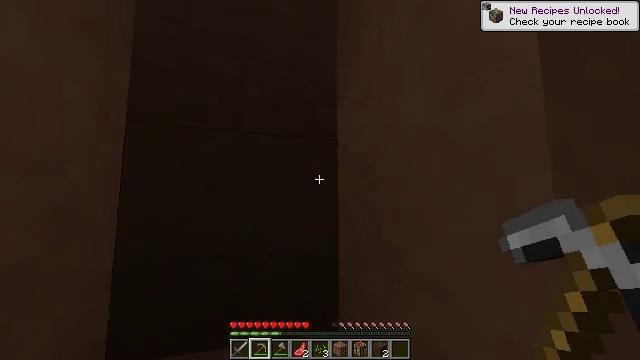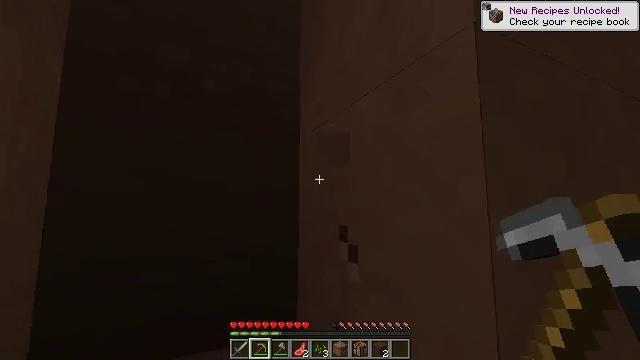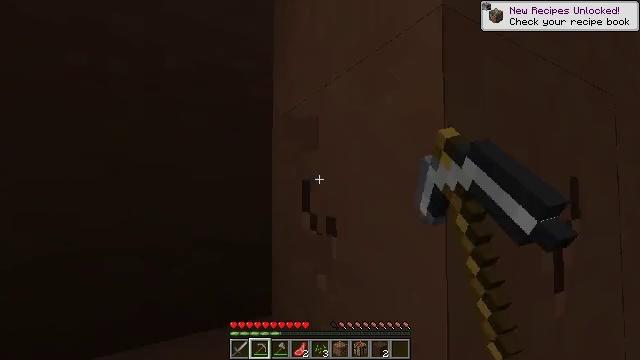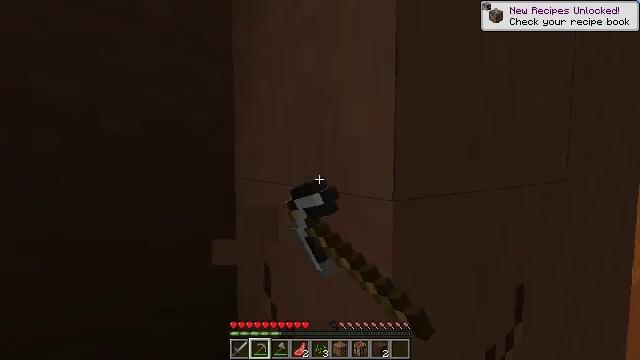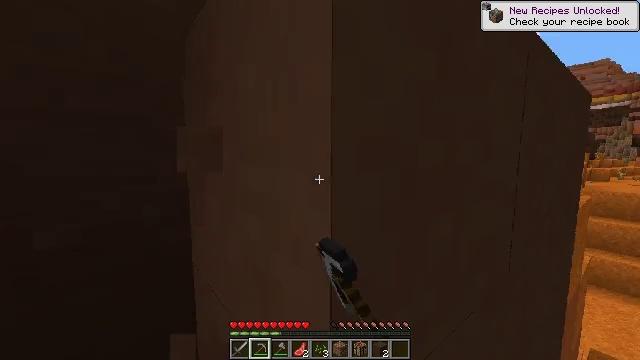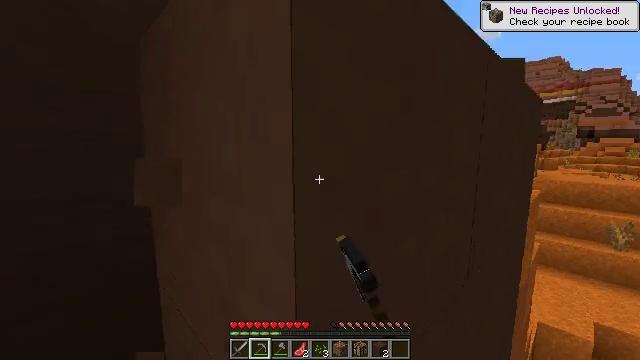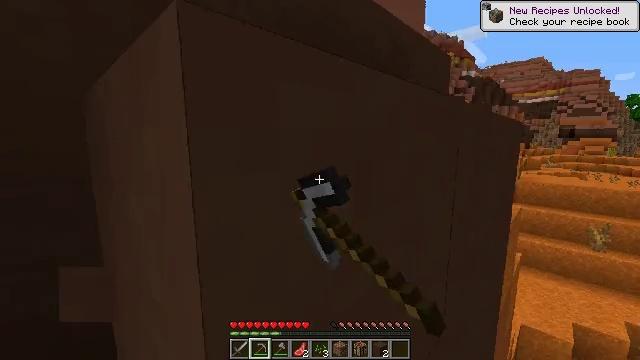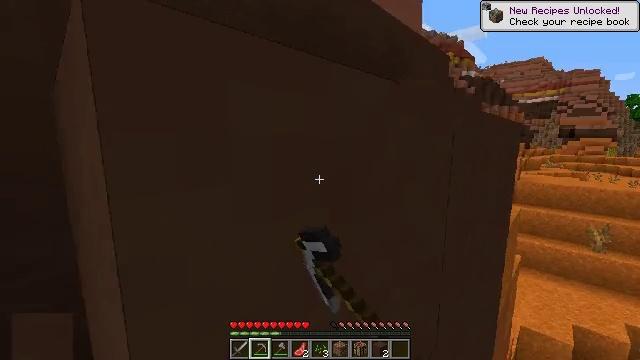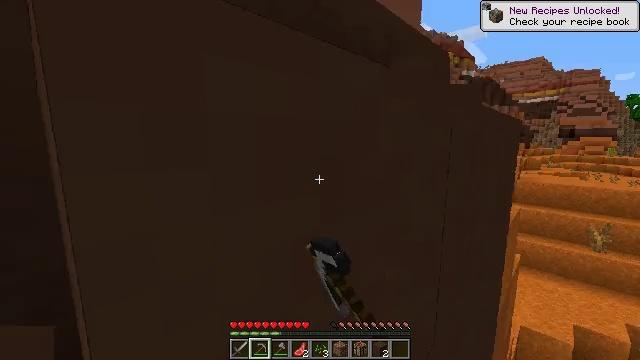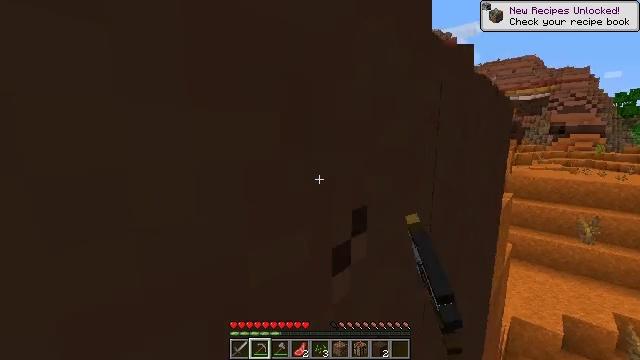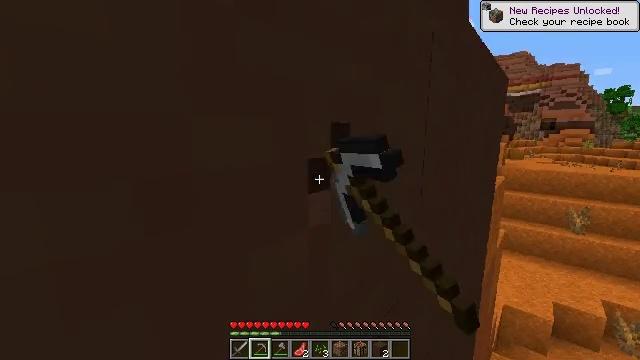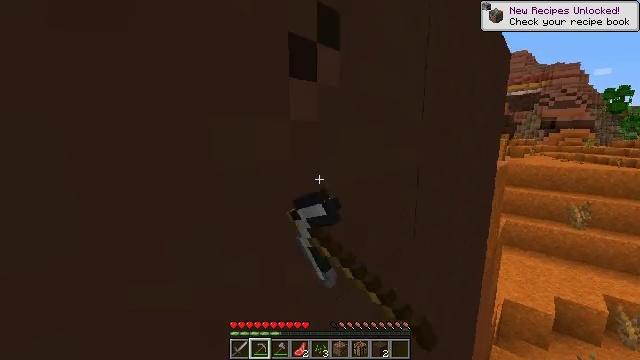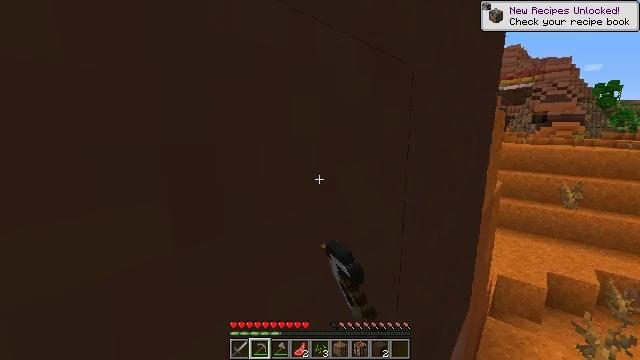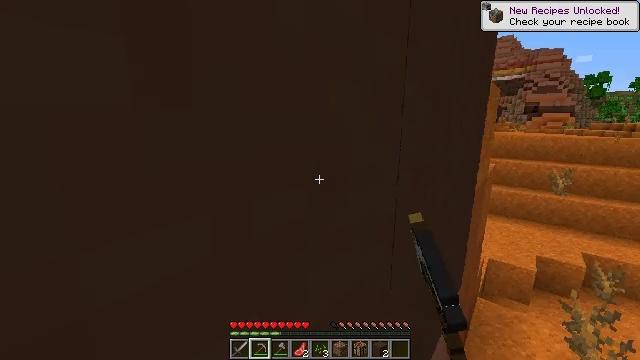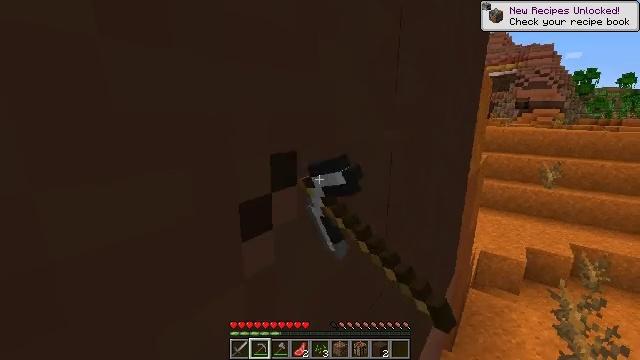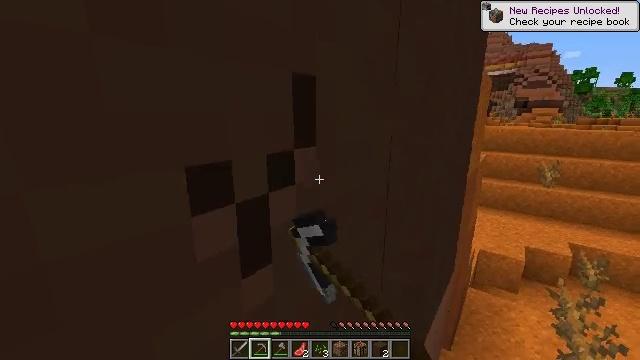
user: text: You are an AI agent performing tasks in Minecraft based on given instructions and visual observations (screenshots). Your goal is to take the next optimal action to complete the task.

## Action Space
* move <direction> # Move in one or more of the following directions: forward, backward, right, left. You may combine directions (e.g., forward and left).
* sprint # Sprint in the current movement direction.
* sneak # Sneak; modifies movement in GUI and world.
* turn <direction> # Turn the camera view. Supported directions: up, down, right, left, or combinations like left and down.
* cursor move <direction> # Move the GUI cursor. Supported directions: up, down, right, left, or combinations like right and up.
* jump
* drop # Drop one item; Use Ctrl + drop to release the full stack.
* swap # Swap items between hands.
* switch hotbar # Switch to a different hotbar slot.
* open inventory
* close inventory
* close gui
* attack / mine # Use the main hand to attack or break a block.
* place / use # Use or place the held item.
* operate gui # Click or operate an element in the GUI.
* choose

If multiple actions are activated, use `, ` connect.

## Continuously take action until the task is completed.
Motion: motion action
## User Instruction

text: Mine the brown terracotta block.
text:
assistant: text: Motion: move forward, turn right, attack / mine
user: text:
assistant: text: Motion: move forward, turn right and down, attack / mine, jump
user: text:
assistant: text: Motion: move forward, turn right and down, attack / mine, jump
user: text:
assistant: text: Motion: move forward, turn right and down, attack / mine, jump
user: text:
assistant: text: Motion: move forward, turn right and down, attack / mine, jump
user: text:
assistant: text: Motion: move forward, turn right, attack / mine, jump
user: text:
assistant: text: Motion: move forward and move left, attack / mine
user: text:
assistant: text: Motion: move forward and move left, attack / mine
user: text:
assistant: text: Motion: move forward and move left, turn right, attack / mine
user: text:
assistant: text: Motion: move forward and move left, turn right, attack / mine
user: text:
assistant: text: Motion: move left, attack / mine
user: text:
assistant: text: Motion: move left, turn right, attack / mine
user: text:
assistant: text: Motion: move left, turn right and down, attack / mine
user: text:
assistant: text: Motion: turn right, attack / mine
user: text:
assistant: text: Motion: attack / mine
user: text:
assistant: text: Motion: turn left and up, attack / mine
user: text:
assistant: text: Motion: turn left and up, attack / mine
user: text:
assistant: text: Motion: turn left, attack / mine
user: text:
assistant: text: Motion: turn left and up, attack / mine
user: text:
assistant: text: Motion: turn left and up, attack / mine
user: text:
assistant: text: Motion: attack / mine
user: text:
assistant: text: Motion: attack / mine
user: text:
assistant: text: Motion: attack / mine
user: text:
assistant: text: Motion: attack / mine
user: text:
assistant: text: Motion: attack / mine
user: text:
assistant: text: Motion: turn up, attack / mine
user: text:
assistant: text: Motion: attack / mine
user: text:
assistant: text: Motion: turn up, attack / mine
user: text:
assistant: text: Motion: turn up, attack / mine
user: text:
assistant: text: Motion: turn left and up, attack / mine